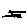
Label: line